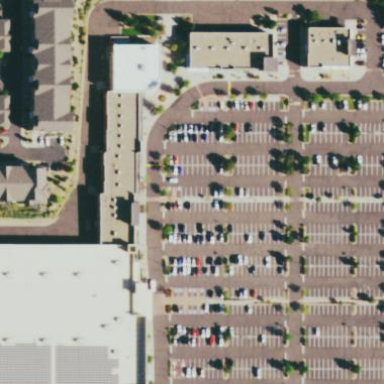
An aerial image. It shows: Retail area.